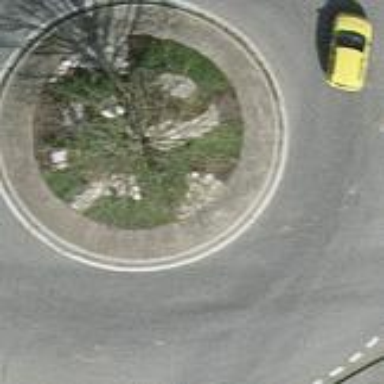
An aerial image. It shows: Tertiary road leading to roundabout junction.